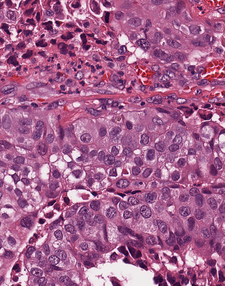
Tumor epithelial tissue: yes
Tumor-associated stroma tissue: yes
Normal tissue: no